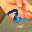
Label: 2